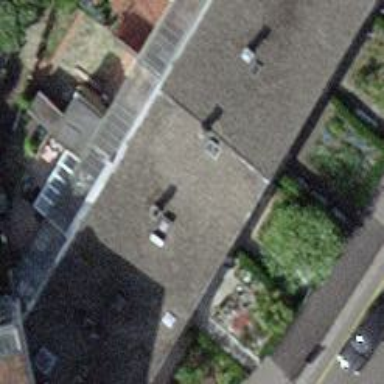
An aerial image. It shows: Terrace building.